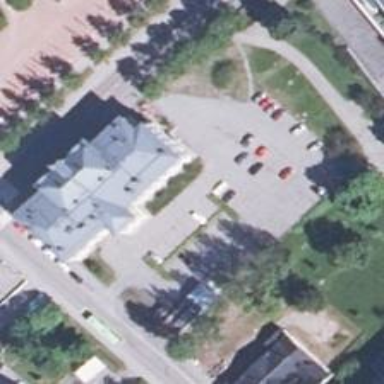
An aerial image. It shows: Car rental facility.